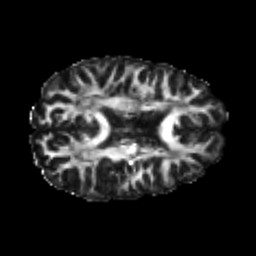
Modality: FA
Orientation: axial
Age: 20
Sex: female
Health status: healthy
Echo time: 0.074 s